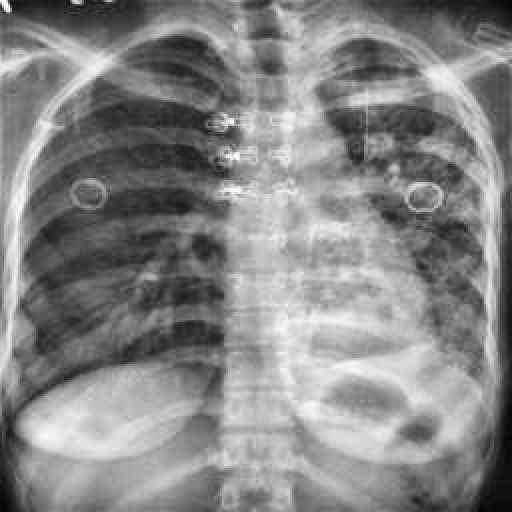
Finding: TUBERCULOSIS